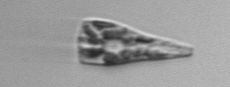
Label: Licmophora